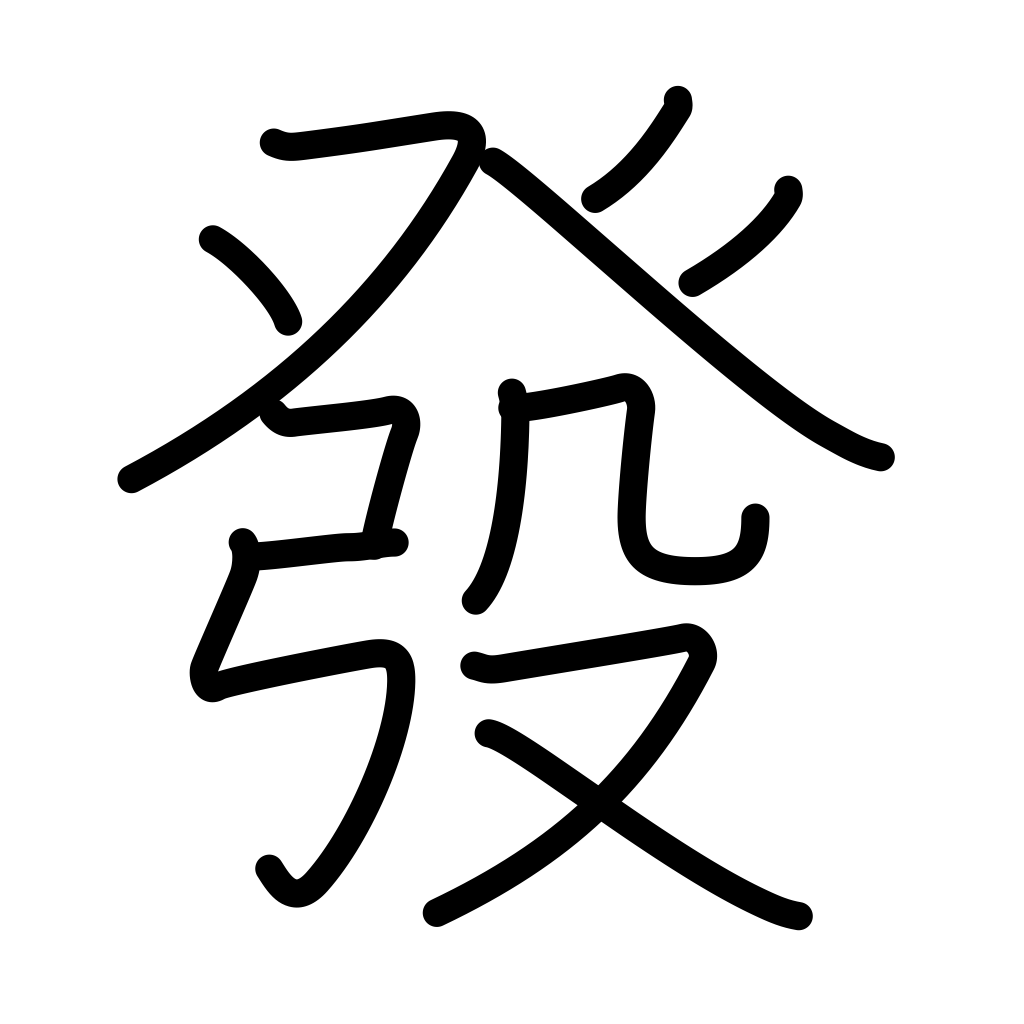
Meaning: departure, publish, emit, start from, disclose